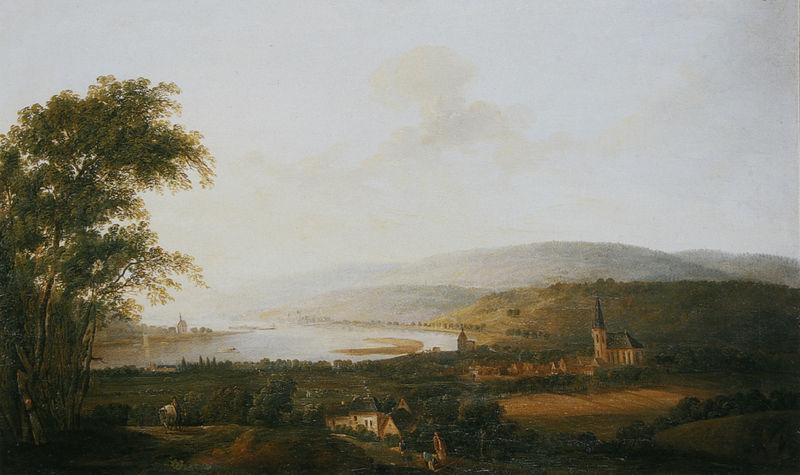
Titel: Ansicht im Rheingau (Blick von Eltville rheinabwärts auf Erbach)
Künstler: (Johann) Georg Schneider
Standort: Mainz
Institution: Landesmuseum
Schlagwörter: baum, berg, blau, blätter, dunkel, gemälde, himmel, laub, mann, meer, schatten, wasser, wolken, bäume, fluss, frauen, grün, impressionismus, kirchturm, landschaft, menschen, ocker, see, stadt, teich, ufer, äste, braun, fenster, frau, grau, hell, hintergrund, licht, männer, schwarz, weiss, dach, gebäude, haus, tiere, weg, wolke, beige, schleife, mensch, ast, ebene, feld, felder, ferne, horizont, häuser, hügel, morgen, natur, weide, weite, büsche, kirche, sonne, wiesen, insel, land, gold, kind, wald, reiter, turm, bewölkt, aussicht, küste, ansicht, biegung, ort, acker, berge, sonnenlicht, dorf, dächer, giebel, dunst, nebel, sonnenuntergang, tag, kuh, rind, figuren, hafen, romantik, strom, abendstimmung, unscharf, kirchen, ortschaft, village, wälder, lichtung, laubbaum, landschaftsbild, schloß, lac, lanschaft, laubbäume, kapelle, siedlung, ochse, bois, ciel, paysage, peinture, fleuve, wende, frische, aum, europa, riviere, campagne, port, dörfer, utopie, huile, eglise, arbres, toile, dunstig, berger, lorrain, beuge, flussbeuge, aquarelle, donau, champs, häugel, wälde, collines, romantikl, coline, ölbemälde, colines, betail, äacker